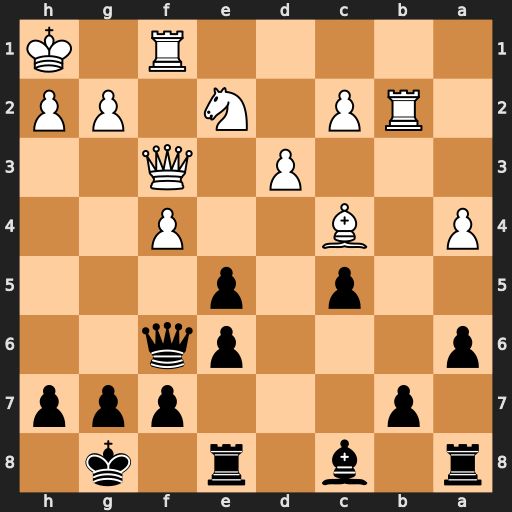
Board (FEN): r1b1r1k1/1p3ppp/p3pq2/2p1p3/P1B2P2/3P1Q2/1RP1N1PP/5R1K
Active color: b
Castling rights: -
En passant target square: -
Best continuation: e4 Qxe4 Qxb2